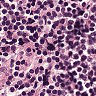
Metastatic tissue present: no